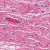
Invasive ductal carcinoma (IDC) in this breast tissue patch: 0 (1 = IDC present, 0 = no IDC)